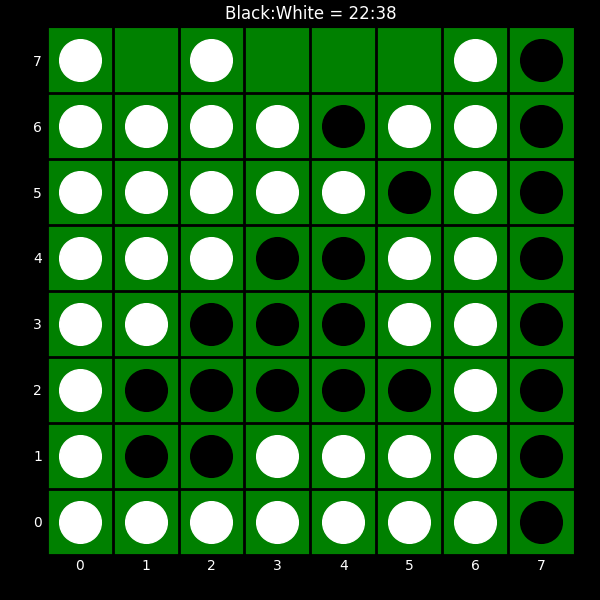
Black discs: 22
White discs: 38